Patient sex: M
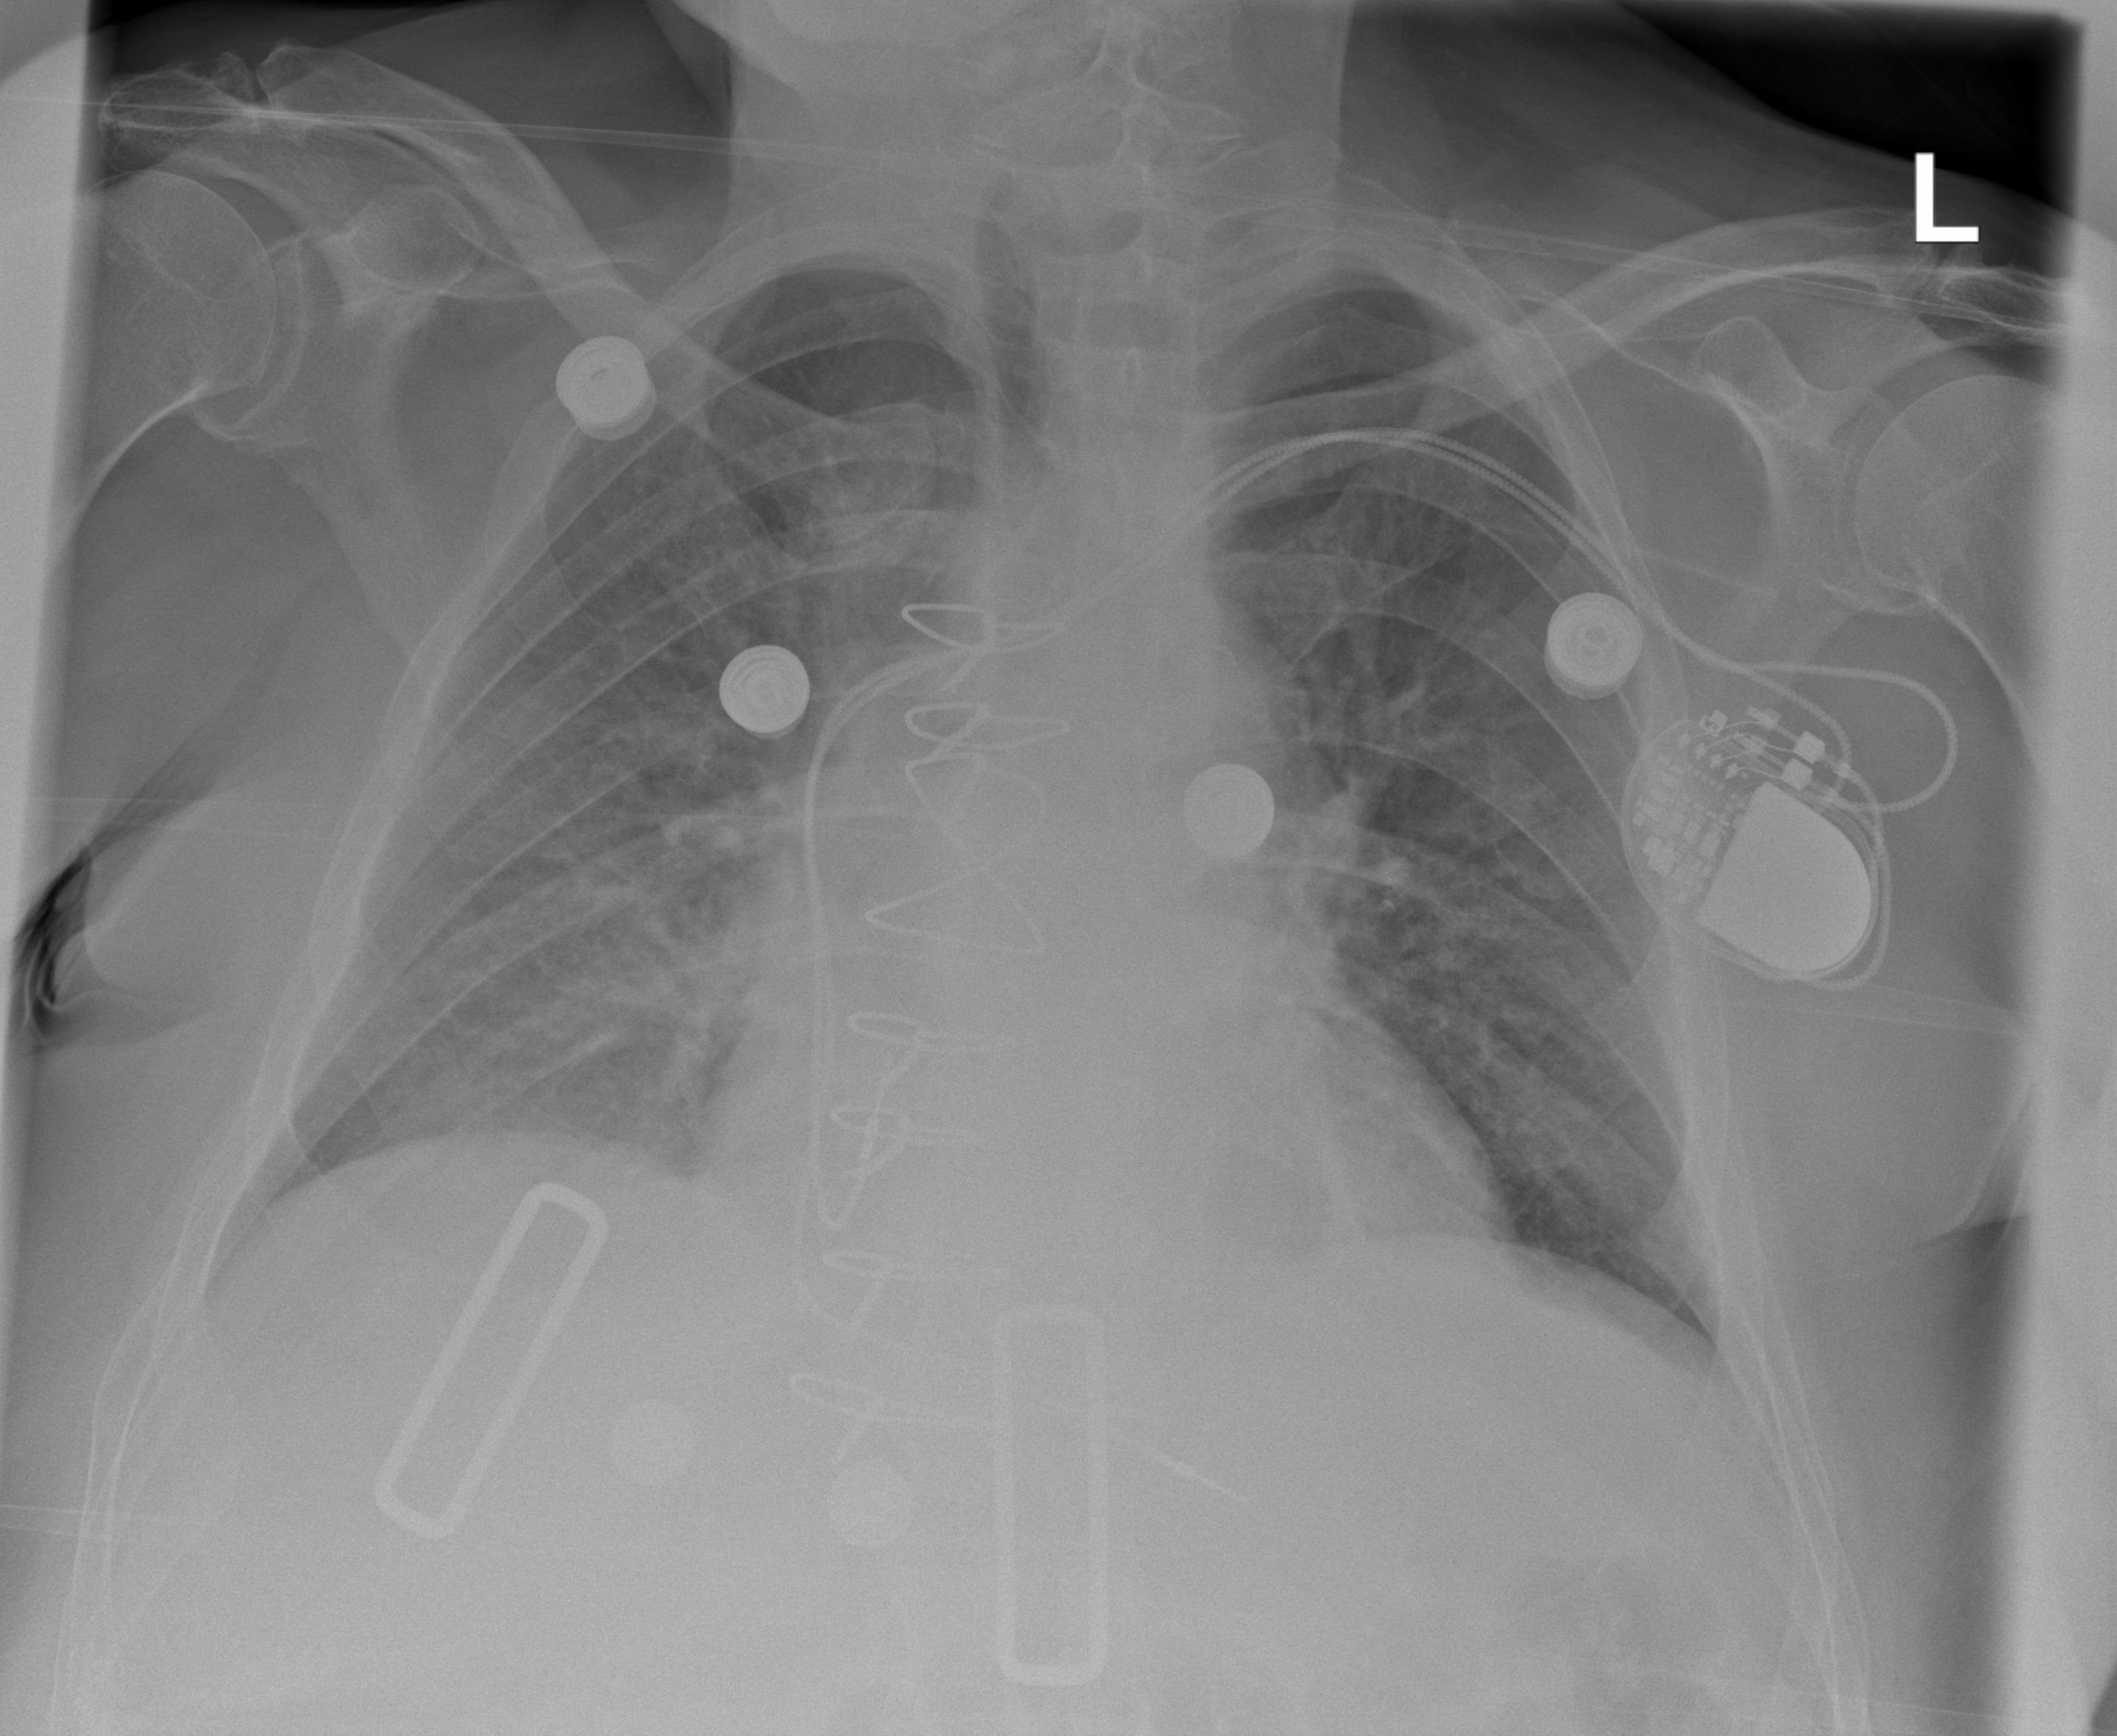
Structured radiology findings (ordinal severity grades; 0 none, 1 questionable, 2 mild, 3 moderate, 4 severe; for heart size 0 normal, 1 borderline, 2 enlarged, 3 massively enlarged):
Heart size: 1
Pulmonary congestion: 2
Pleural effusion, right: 0
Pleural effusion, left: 1
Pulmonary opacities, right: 2
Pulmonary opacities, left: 2
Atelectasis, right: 2
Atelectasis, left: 2